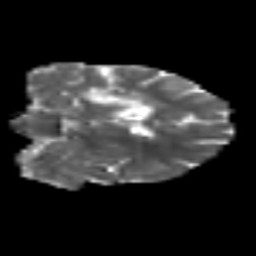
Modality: MD
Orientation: coronal
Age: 57
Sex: female
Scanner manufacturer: siemens
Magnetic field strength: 3 T
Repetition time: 5.6 s
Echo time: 0.082 s